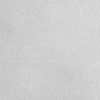
Atmospheric dust classification: dusty